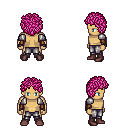
a pixel art fantasy rpg character, male body template, human, tanned skin, steel arm armor, metal pants, pink curly afro hairstyle, leather bracers, maroon shoes, four views (front, back, left, right), 2x2 character sprite sheet, small pixel art, hard edges, no anti-aliasing